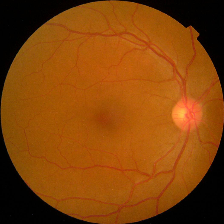
Diabetic retinopathy grade: No DR